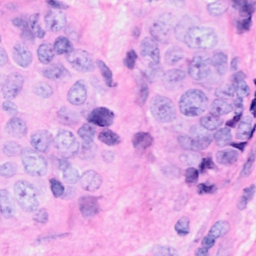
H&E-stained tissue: Breast